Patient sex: M
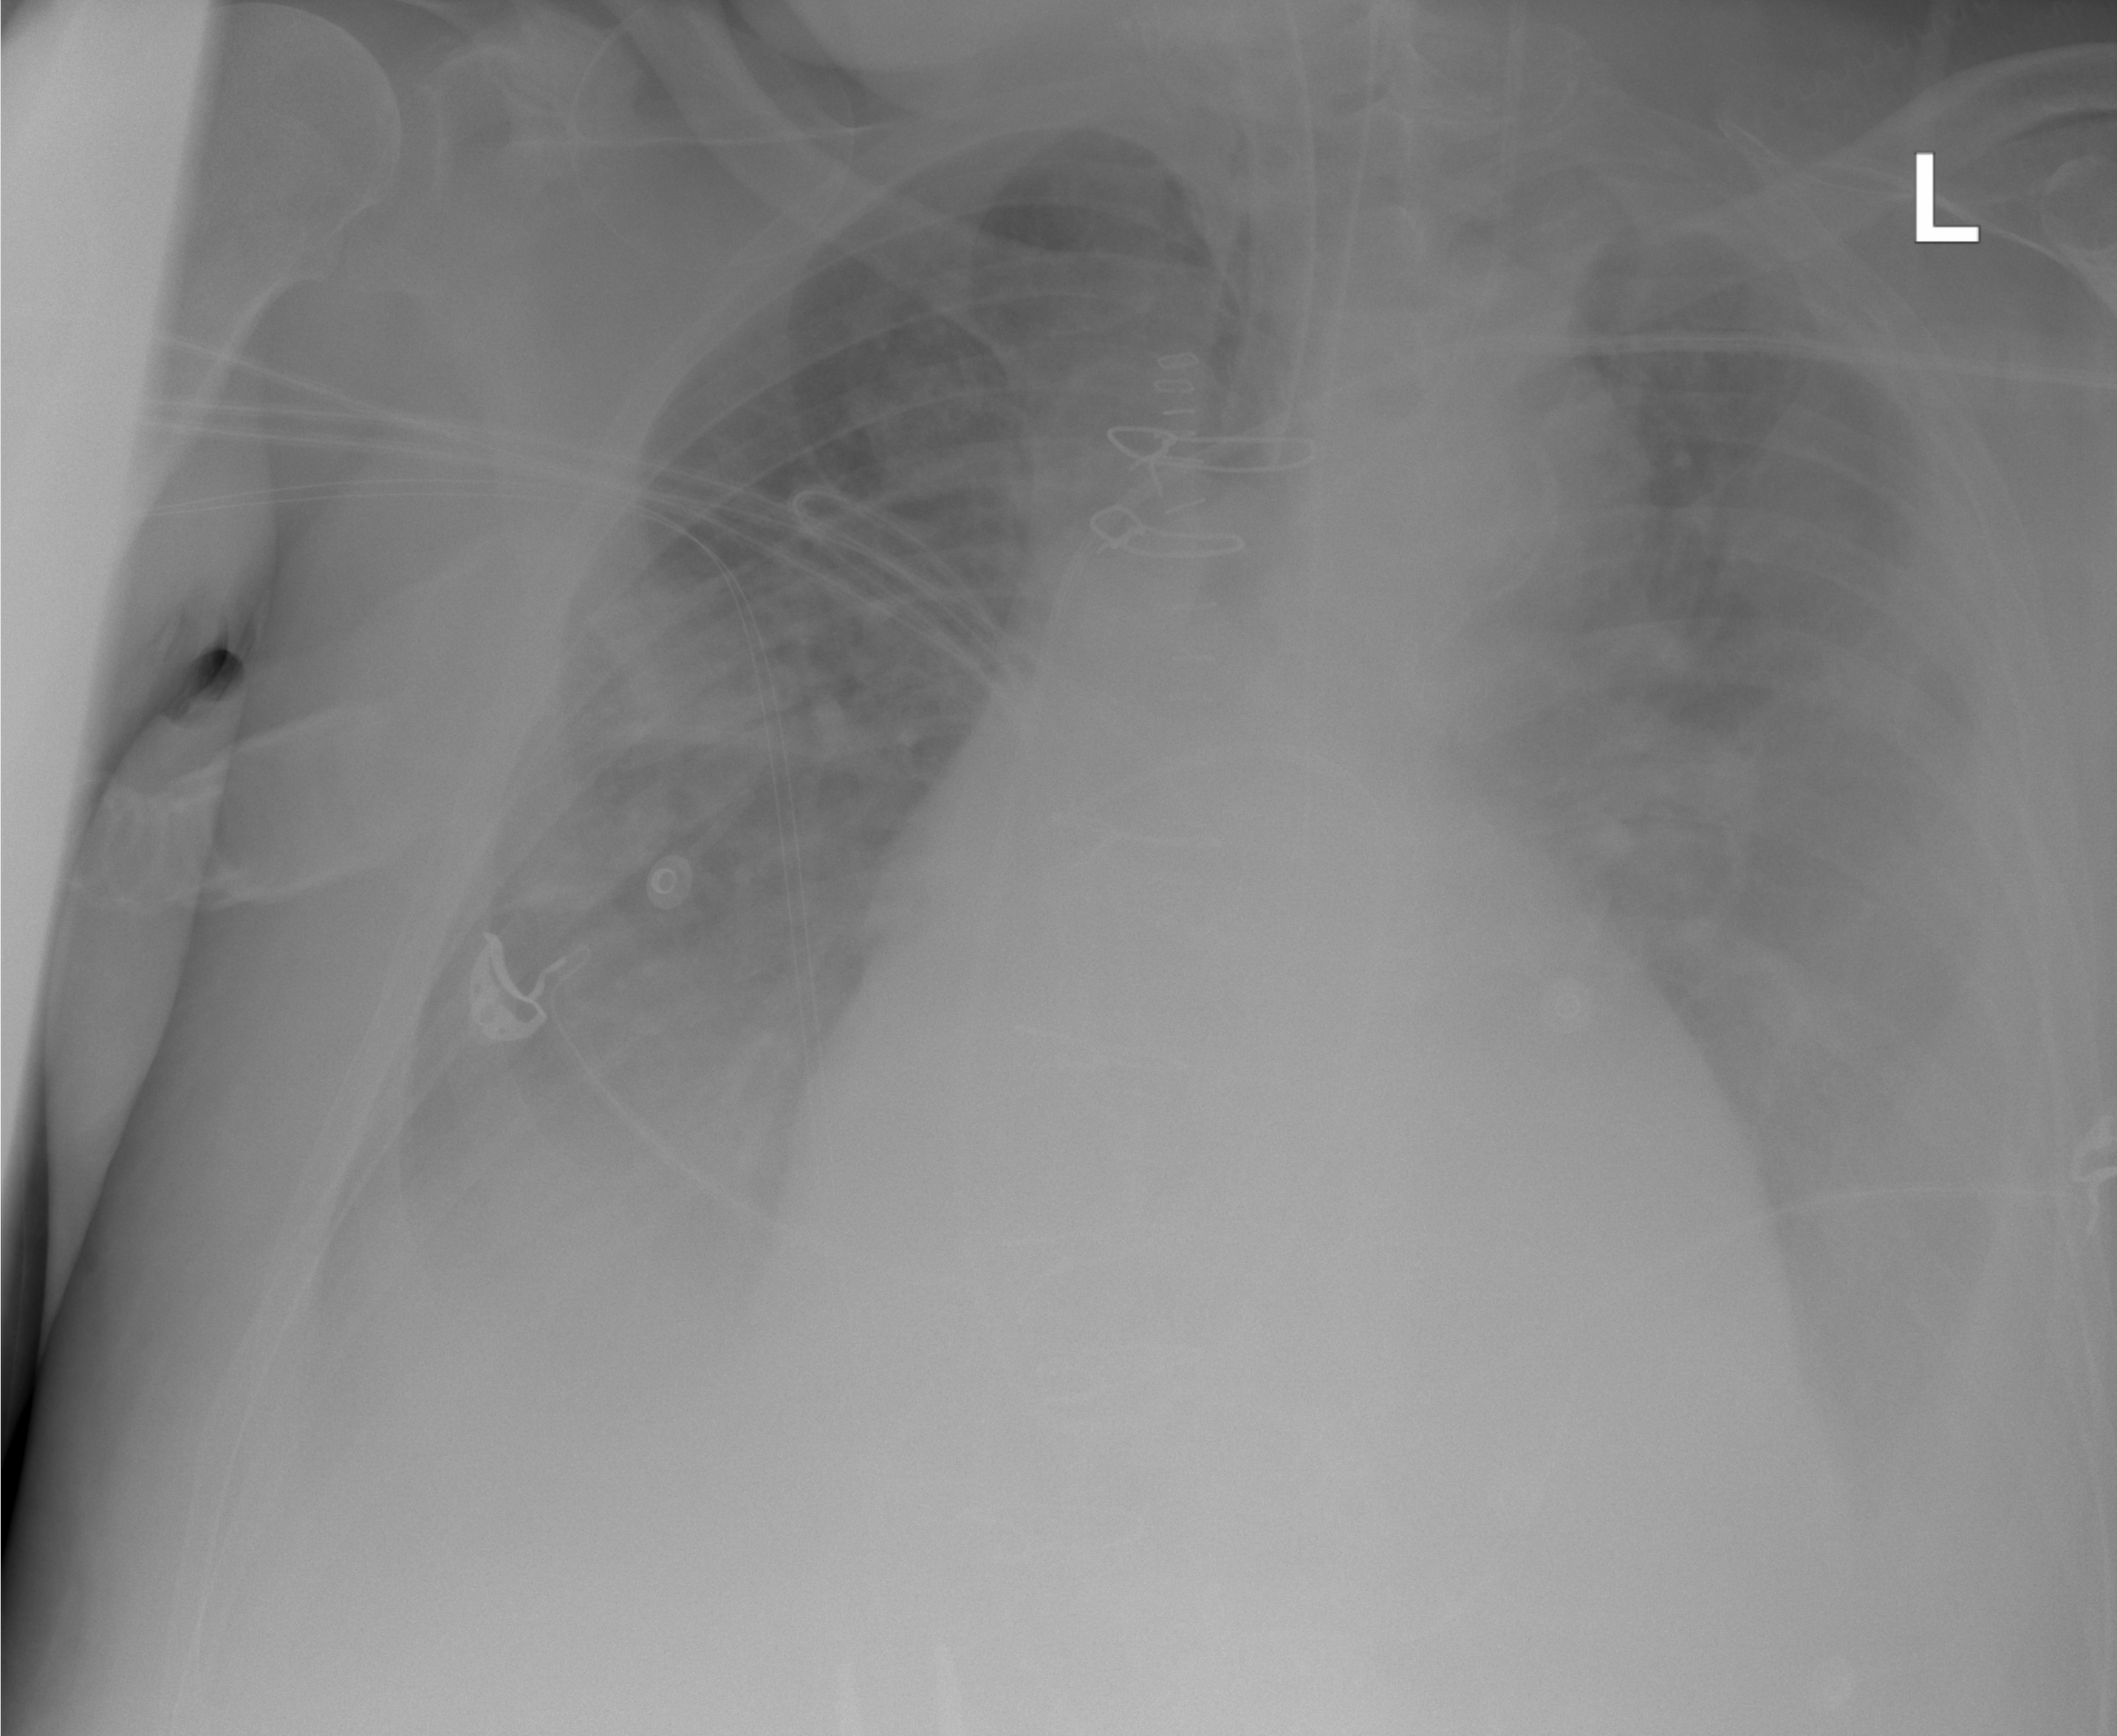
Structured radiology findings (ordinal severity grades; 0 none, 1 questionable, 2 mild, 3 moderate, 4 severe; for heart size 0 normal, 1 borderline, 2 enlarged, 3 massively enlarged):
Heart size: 2
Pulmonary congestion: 2
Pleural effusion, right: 2
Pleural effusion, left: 2
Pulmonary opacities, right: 0
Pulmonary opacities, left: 0
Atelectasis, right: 2
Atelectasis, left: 2